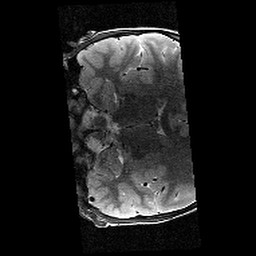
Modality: T2w
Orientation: coronal
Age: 10
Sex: male
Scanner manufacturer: siemens
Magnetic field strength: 3 T
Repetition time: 9.23 s
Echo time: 0.067 s